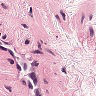
Metastatic tissue present: no